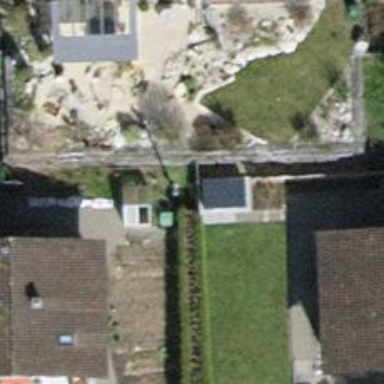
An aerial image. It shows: Hedge barrier.